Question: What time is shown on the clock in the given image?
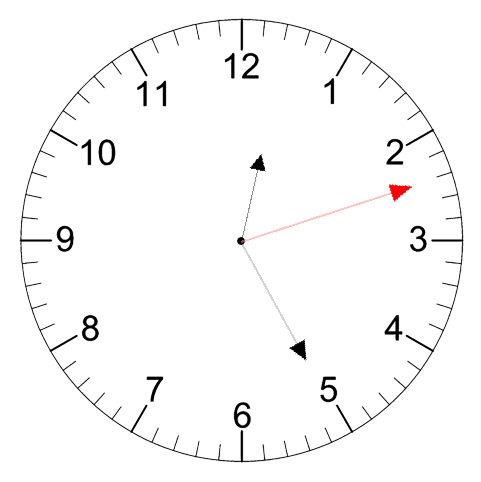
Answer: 12:25:12